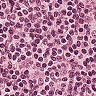
Metastatic tissue present: no